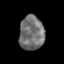
Tissue: prostate
Cell type: T cells
Senescence score: 0.3462
Nuclear area (px): 823
Mean DAPI intensity: 115.07